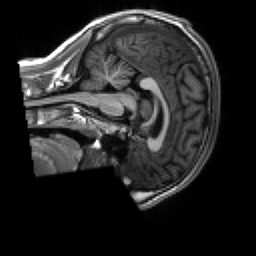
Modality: T1w
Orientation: sagittal
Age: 19
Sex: male
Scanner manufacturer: siemens
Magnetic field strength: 3 T
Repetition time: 2.3 s
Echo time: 0.00267 s